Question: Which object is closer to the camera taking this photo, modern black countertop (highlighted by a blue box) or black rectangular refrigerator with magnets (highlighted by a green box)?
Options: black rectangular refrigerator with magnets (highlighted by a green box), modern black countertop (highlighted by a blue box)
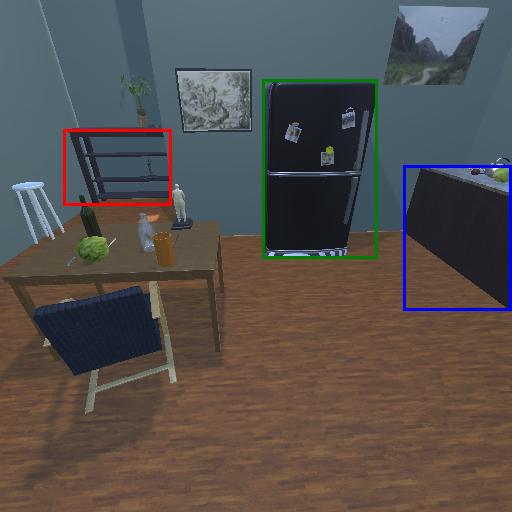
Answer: black rectangular refrigerator with magnets (highlighted by a green box)